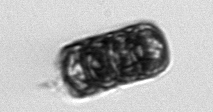
Label: Paralia_sulcata